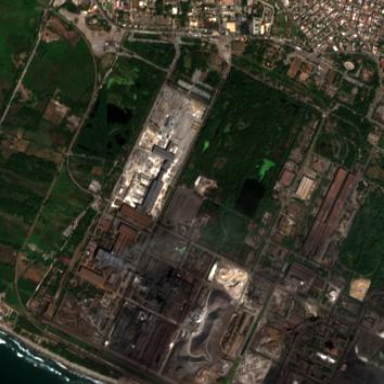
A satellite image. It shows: Industrial area.